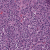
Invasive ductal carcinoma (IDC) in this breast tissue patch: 1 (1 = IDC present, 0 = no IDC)